Interaction volume radius: 5 \u00c5
Interaction volume height: 25 \u00c5
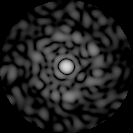
Disorder parameter: 0.8215